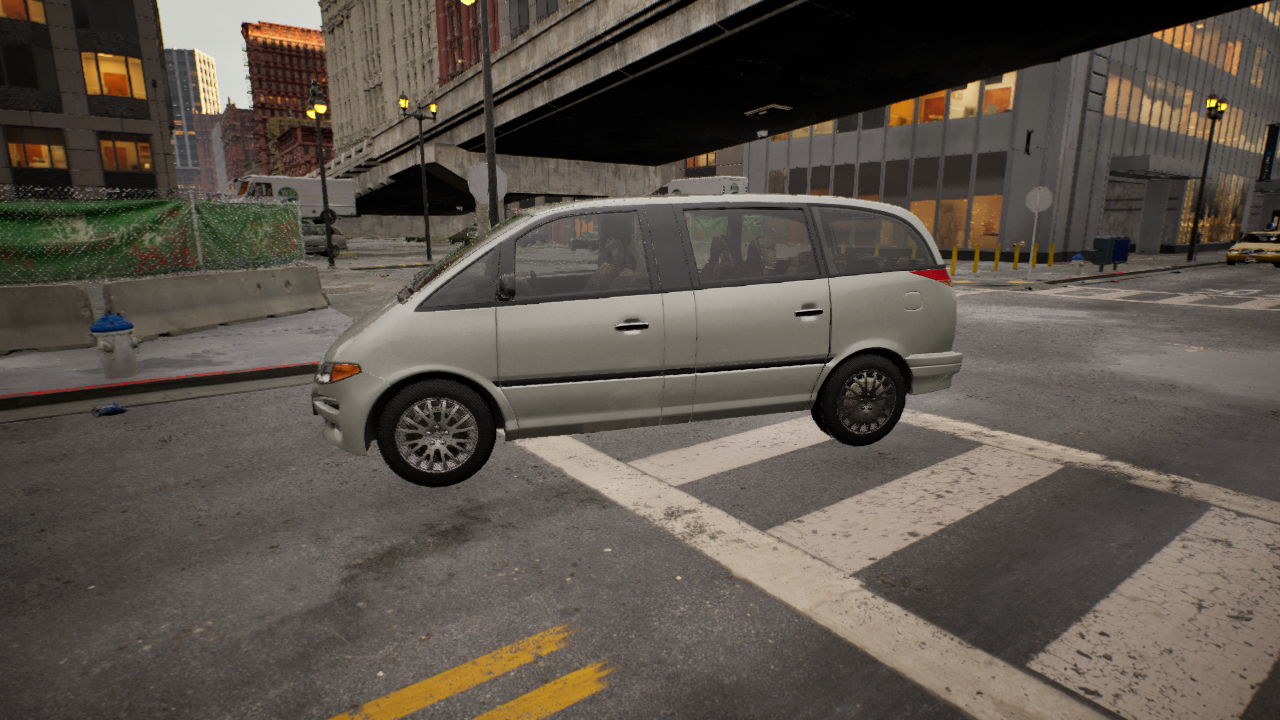
Venue: intersection
Lighting: golden hour
Vehicle rig: minivan